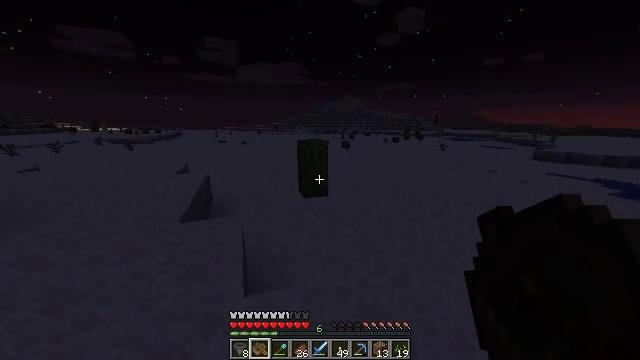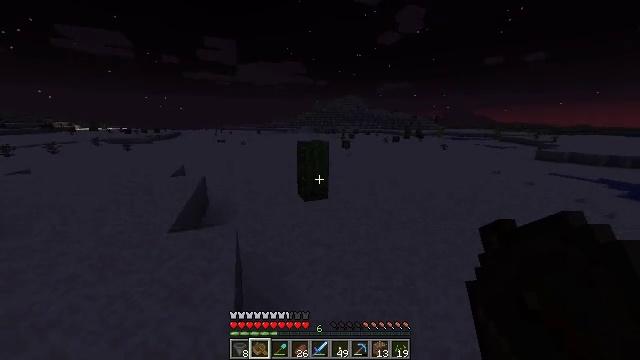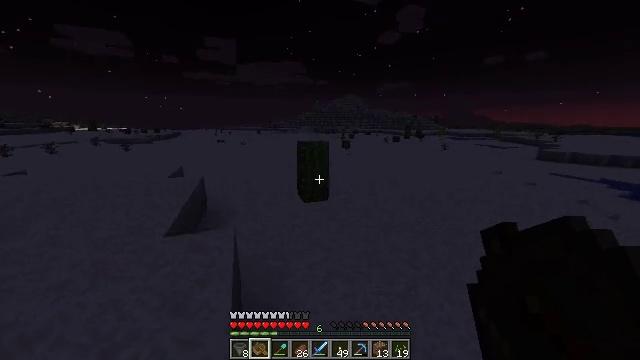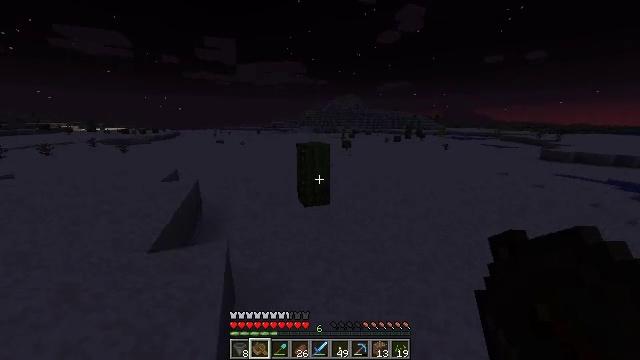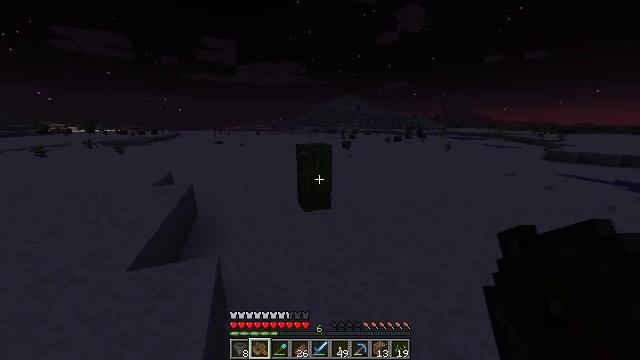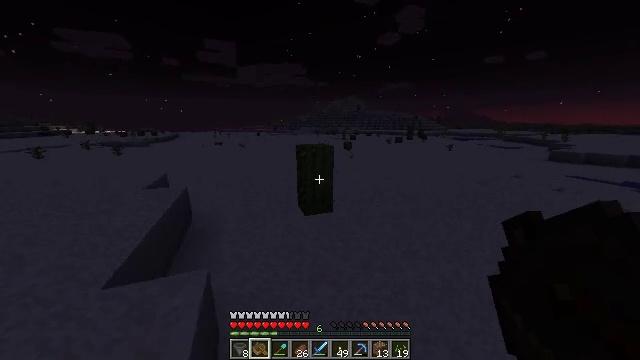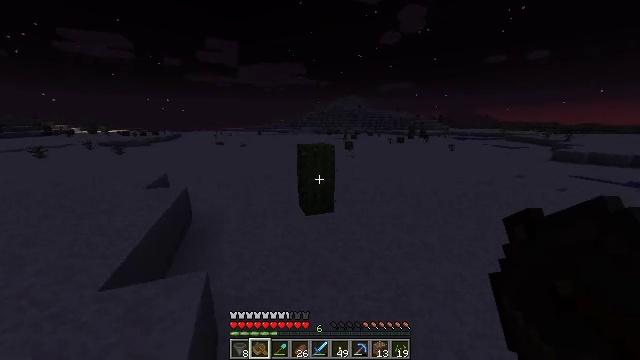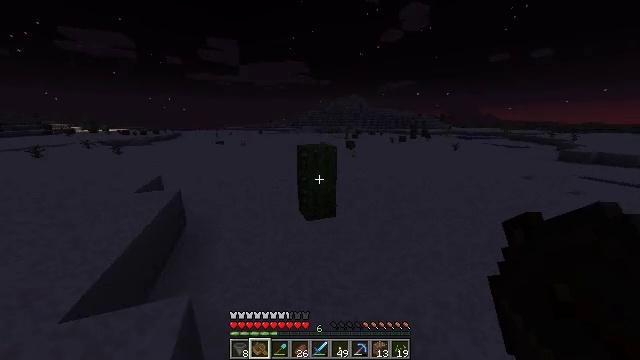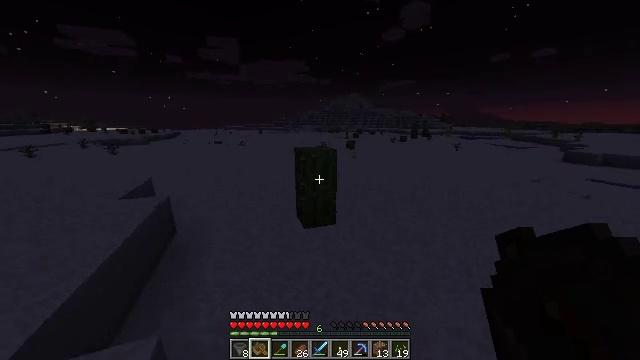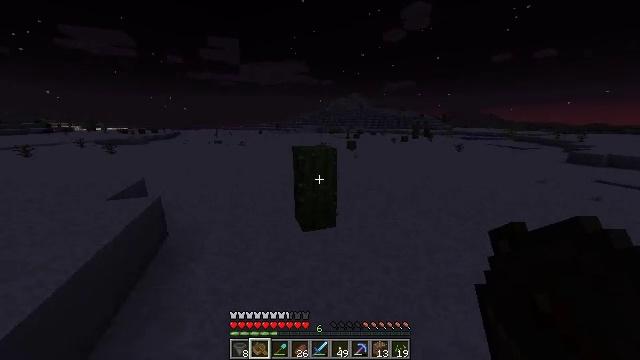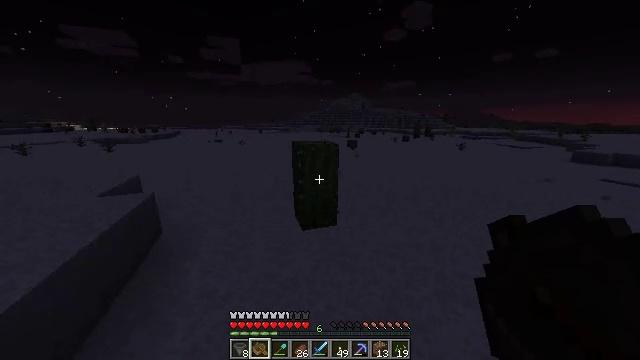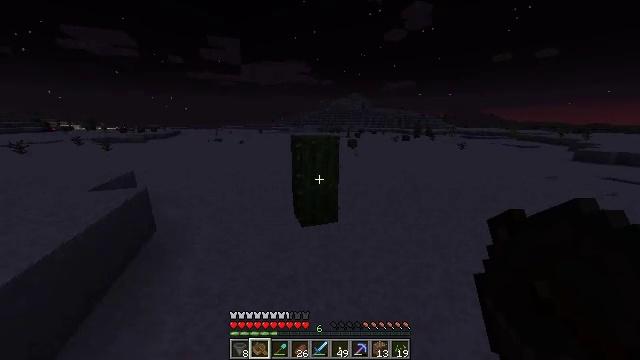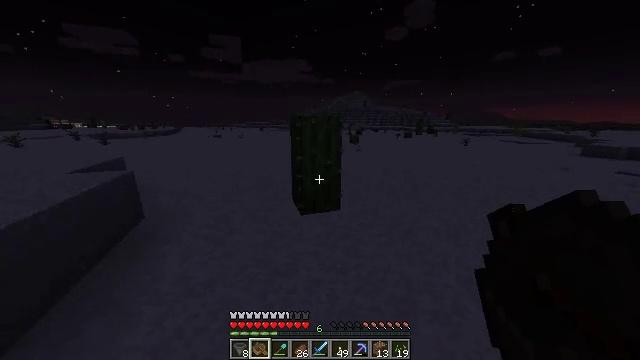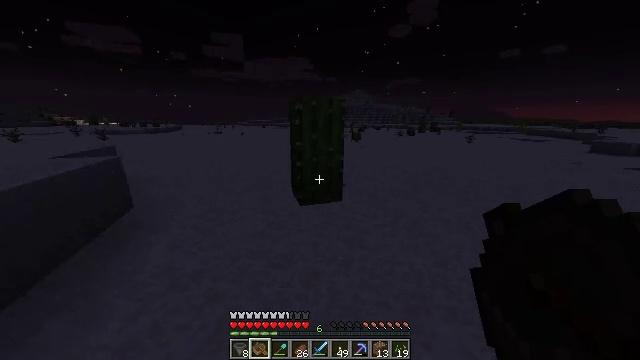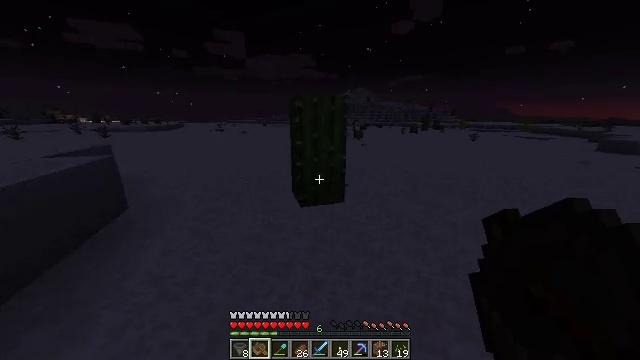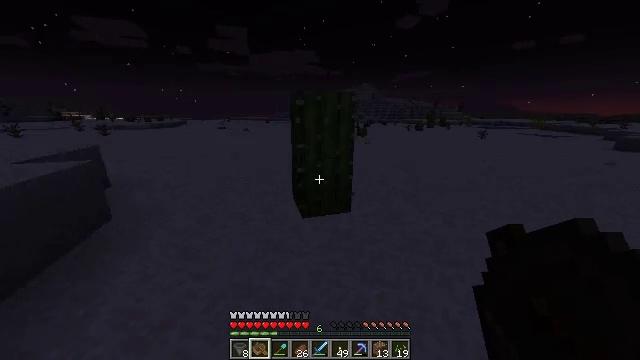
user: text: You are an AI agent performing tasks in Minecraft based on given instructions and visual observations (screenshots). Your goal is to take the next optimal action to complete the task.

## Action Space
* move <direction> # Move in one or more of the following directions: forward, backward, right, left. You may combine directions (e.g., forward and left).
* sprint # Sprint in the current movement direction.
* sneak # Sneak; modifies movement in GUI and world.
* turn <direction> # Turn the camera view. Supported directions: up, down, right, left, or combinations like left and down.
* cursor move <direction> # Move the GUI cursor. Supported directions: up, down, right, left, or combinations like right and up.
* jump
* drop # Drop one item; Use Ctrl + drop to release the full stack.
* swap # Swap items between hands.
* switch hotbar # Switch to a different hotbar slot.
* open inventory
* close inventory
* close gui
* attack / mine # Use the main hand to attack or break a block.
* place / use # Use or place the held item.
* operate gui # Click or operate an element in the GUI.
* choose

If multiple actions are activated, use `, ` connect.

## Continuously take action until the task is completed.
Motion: motion action
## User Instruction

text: Collect the cactus block.
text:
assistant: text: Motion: move forward
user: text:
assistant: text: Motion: move forward
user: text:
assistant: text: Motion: move forward
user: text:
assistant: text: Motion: move forward
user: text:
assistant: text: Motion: move forward
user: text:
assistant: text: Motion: move forward
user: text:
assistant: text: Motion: move forward
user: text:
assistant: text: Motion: move forward
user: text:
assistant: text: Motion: move forward
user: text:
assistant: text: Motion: move forward
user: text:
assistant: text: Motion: move forward
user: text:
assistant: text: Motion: move forward
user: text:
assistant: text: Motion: move forward
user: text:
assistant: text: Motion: move forward
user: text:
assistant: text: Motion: move forward
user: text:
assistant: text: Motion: move forward
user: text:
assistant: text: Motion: move forward
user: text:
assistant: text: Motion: move forward
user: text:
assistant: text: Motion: move forward
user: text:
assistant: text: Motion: attack / mine
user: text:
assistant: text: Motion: attack / mine
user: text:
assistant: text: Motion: turn down, attack / mine
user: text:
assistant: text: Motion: attack / mine
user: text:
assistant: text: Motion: attack / mine
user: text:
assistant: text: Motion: attack / mine
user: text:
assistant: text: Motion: attack / mine
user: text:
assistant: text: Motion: attack / mine
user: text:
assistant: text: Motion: attack / mine
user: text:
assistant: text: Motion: attack / mine
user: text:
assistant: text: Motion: attack / mine